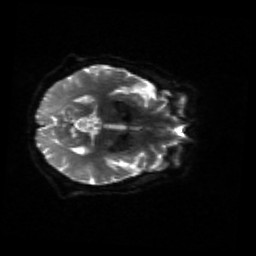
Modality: sbref
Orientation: axial
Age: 70
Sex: female
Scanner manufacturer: siemens
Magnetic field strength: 3 T
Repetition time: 4.71 s
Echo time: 0.0906 s